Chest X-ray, AP view. Patient: 34 years old, sex M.
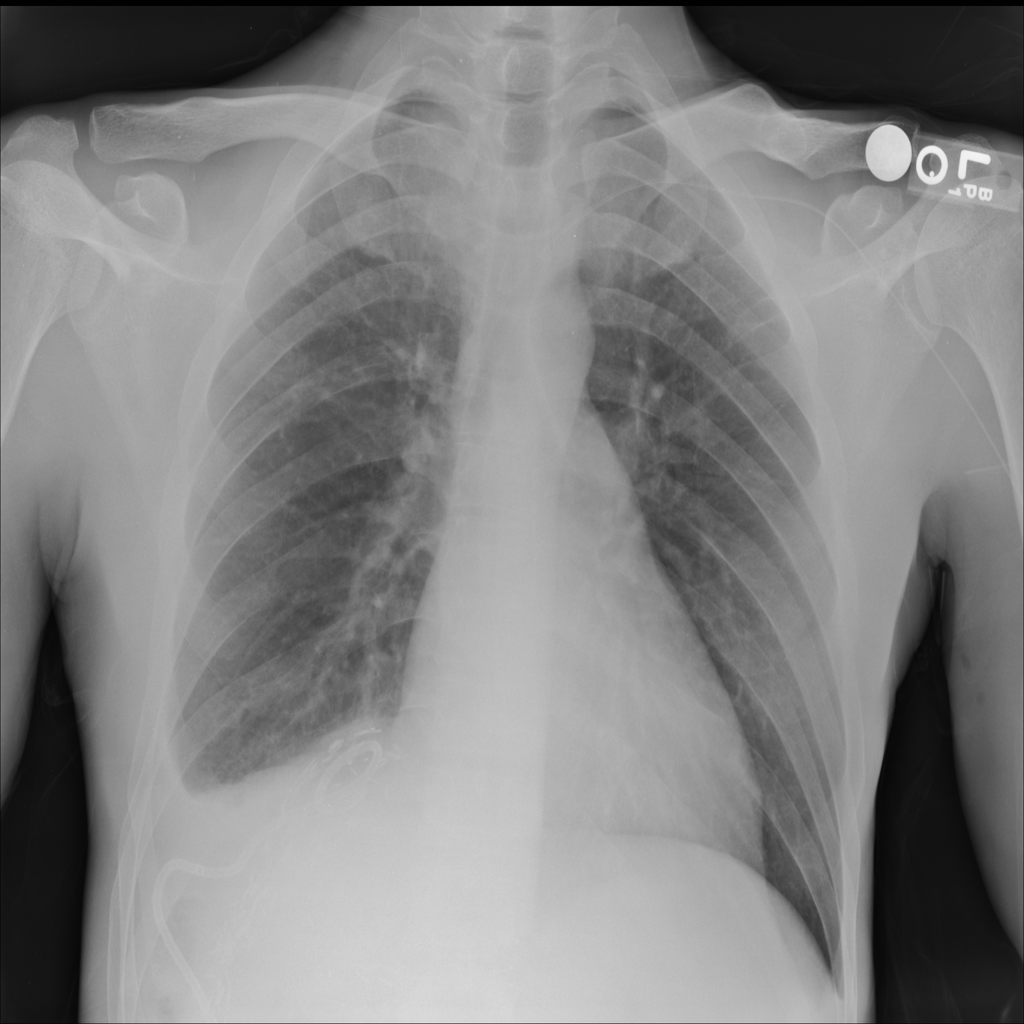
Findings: Effusion